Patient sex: F
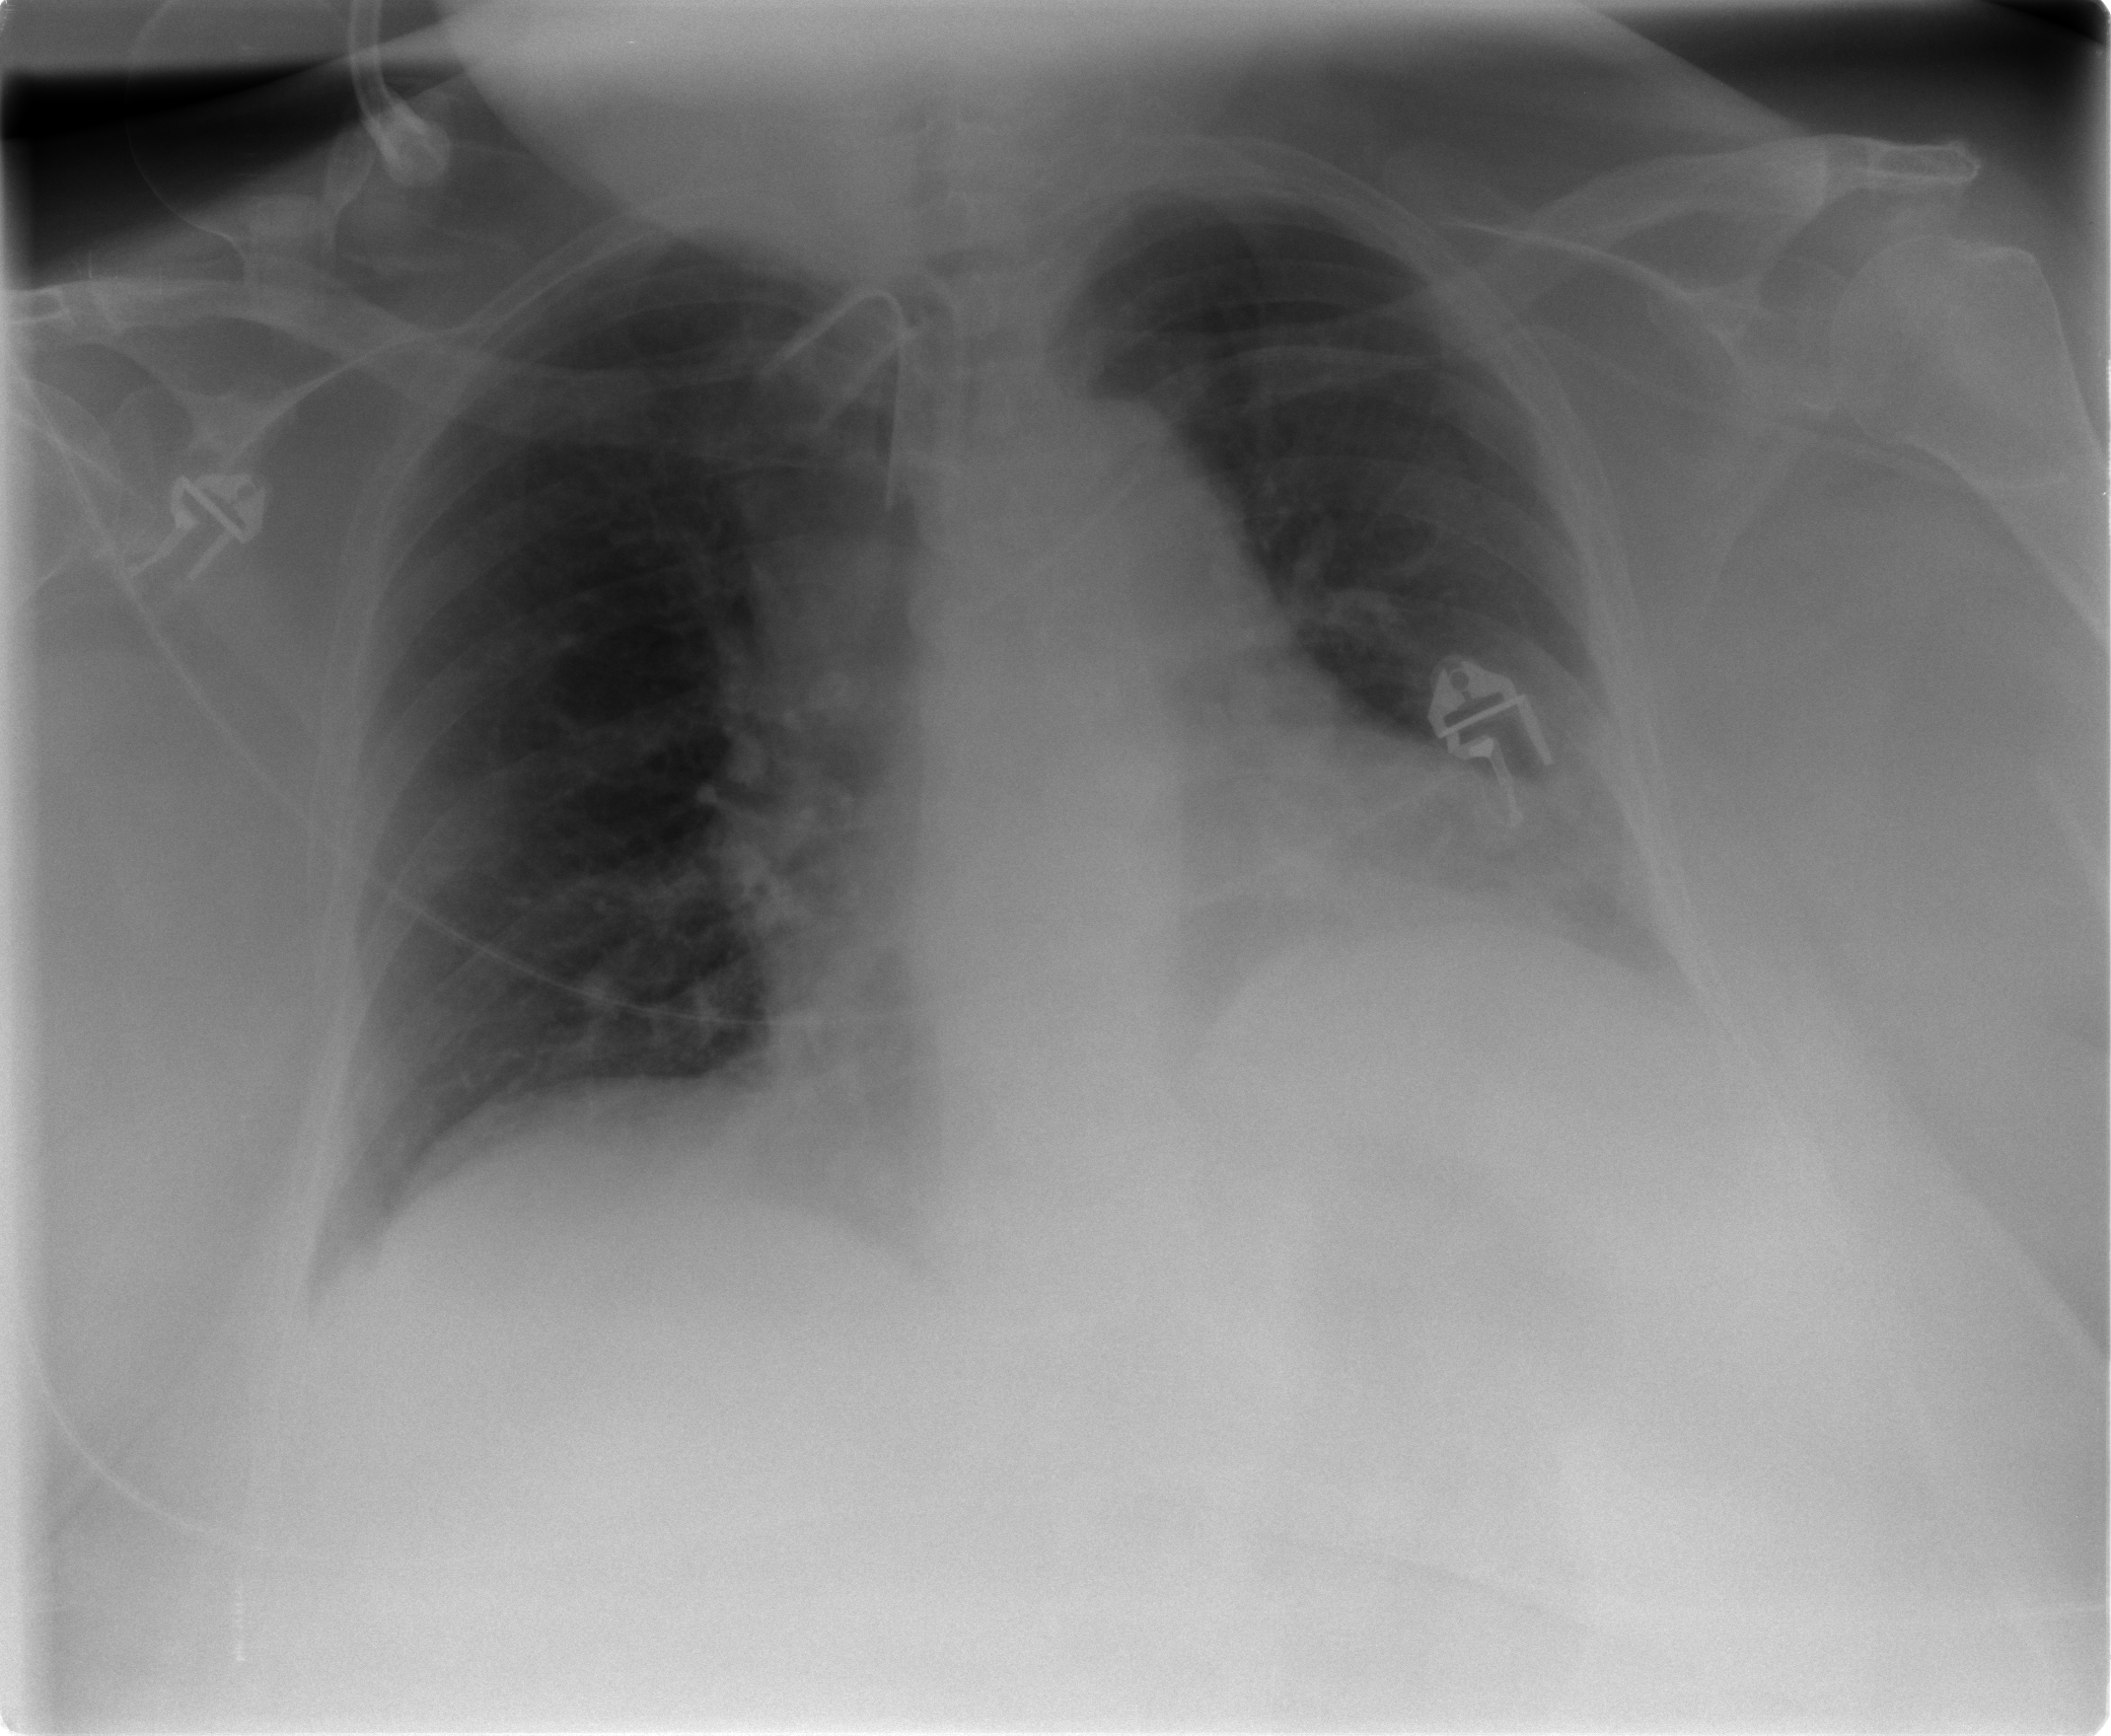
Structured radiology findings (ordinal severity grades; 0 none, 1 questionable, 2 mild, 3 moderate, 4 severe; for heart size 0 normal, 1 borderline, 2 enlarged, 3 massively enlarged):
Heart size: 2
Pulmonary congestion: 1
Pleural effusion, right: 0
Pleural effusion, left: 2
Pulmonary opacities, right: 0
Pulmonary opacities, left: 1
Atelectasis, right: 0
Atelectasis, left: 2